Question: Count the number of objects in the diagram.
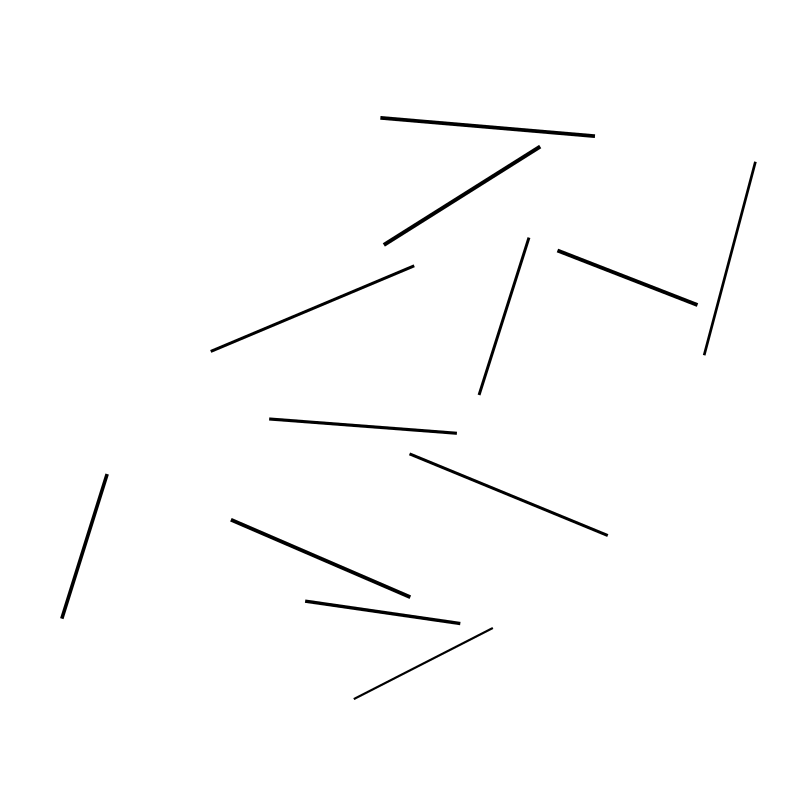
Answer: 12